Interaction volume radius: 5 \u00c5
Interaction volume height: 15 \u00c5
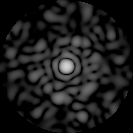
Disorder parameter: 0.7664